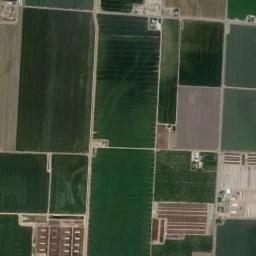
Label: rectangular_farmland